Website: lowes
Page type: address-validator
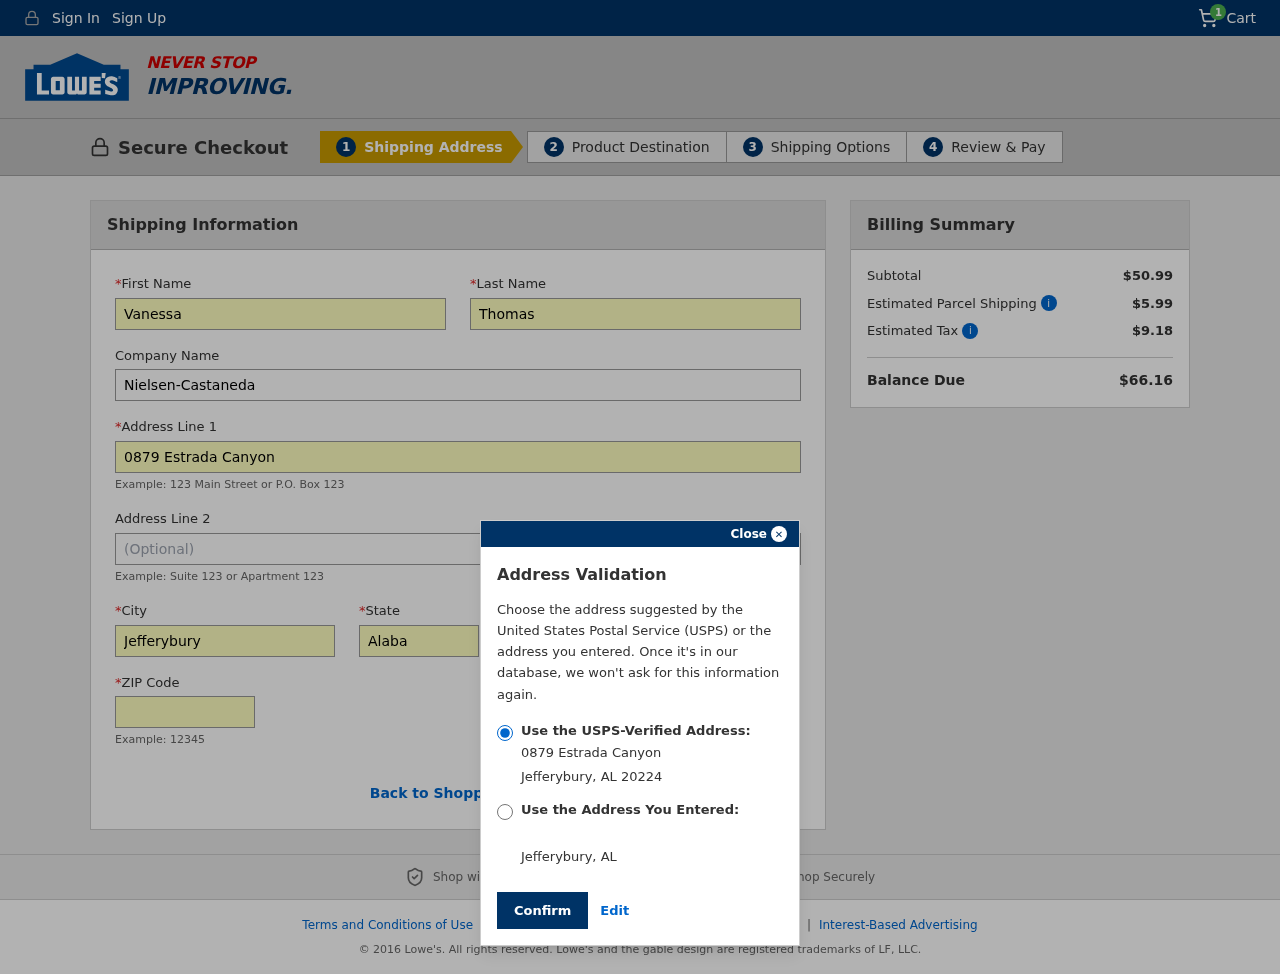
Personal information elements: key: PII_CITY
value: Jefferybury
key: PII_COMPANY
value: Nielsen-Castaneda
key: PII_FIRSTNAME
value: Vanessa
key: PII_LASTNAME
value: Thomas
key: PII_POSTCODE
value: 20224
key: PII_STATE
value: Alabama
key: PII_STATE_ABBR
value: AL
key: PII_STREET
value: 0879 Estrada Canyon
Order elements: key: ORDER_NUM_ITEMS
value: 1
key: ORDER_SUBTOTAL
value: $50.99
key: ORDER_SHIPPING_COST
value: $5.99
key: ORDER_TAX
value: $9.18
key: ORDER_TOTAL
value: $66.16